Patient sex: F
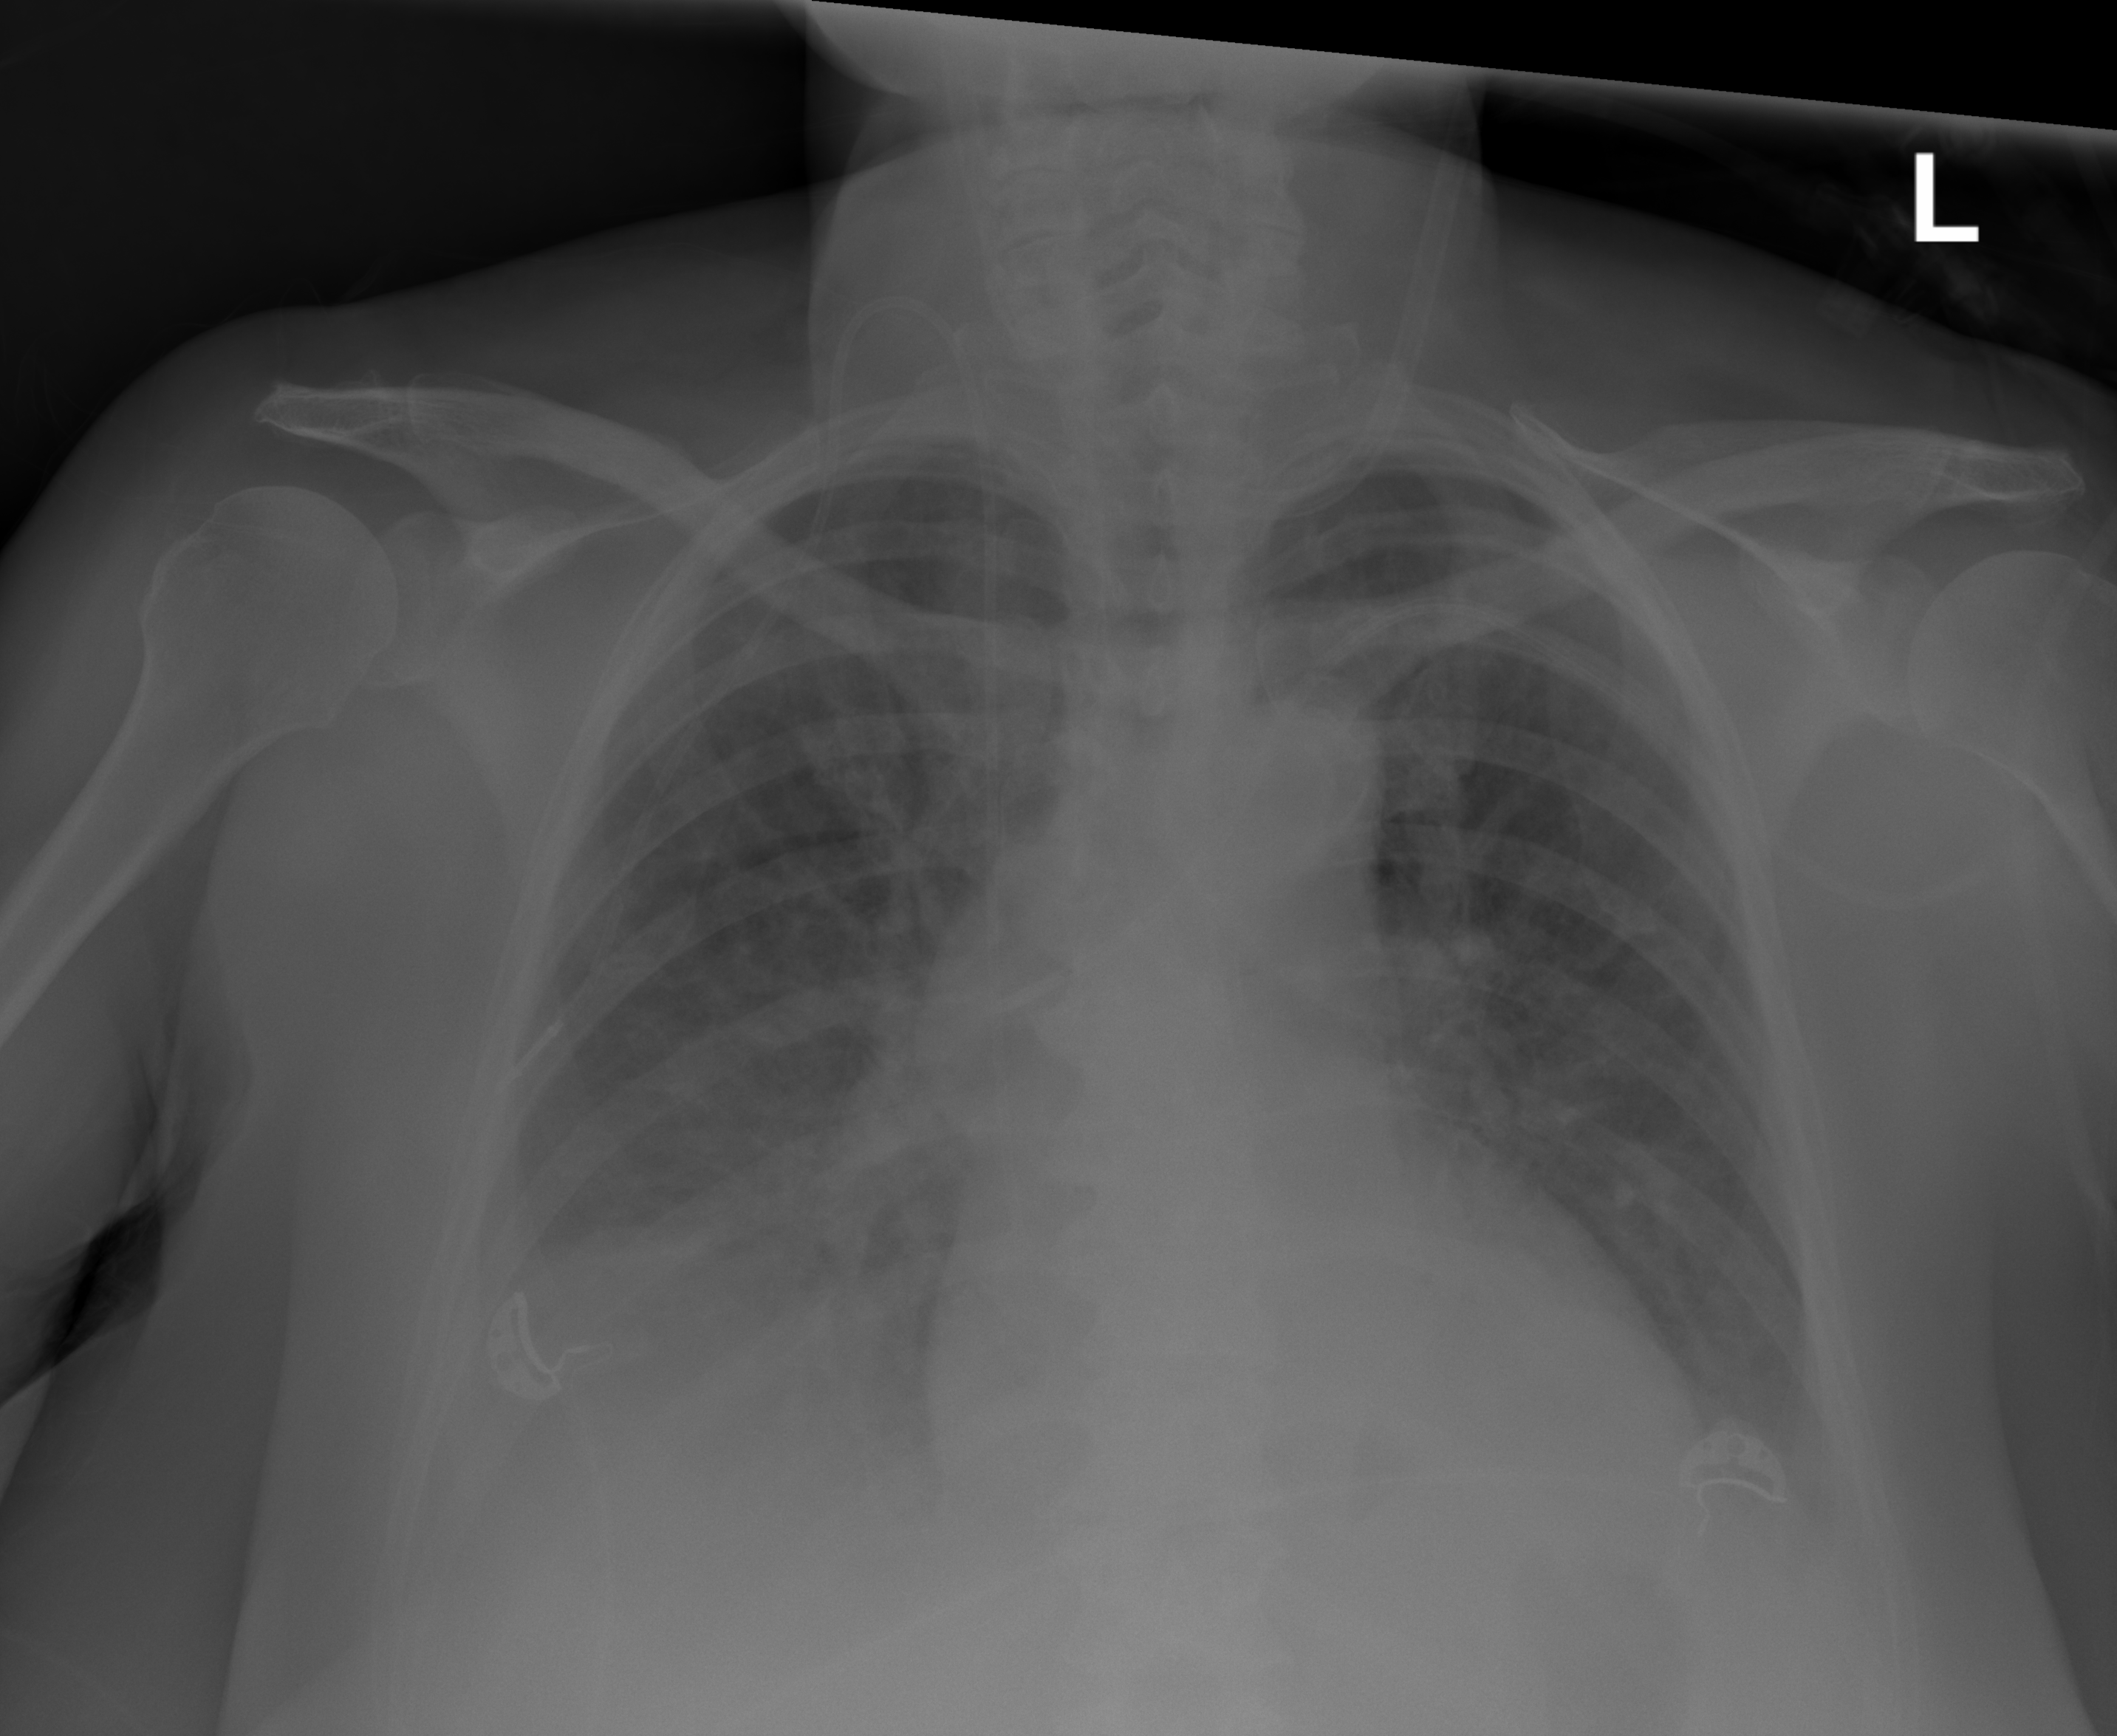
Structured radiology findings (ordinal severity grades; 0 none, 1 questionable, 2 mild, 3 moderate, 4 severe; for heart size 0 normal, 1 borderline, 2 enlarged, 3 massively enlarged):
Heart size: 2
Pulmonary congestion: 2
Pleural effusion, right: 3
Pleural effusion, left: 2
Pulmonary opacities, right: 2
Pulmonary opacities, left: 3
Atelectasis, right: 2
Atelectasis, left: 2